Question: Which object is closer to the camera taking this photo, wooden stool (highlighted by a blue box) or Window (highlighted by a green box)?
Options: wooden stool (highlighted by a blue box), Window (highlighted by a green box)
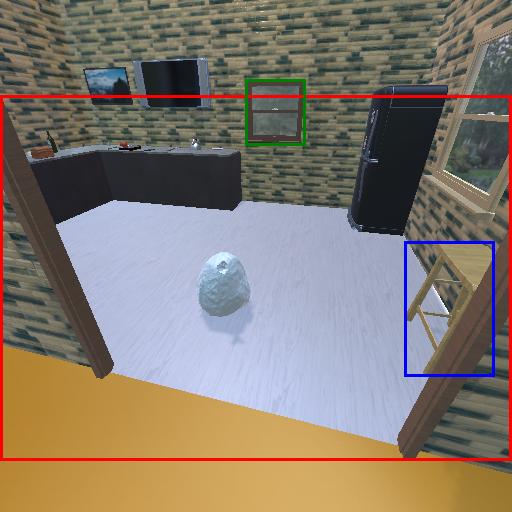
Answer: wooden stool (highlighted by a blue box)